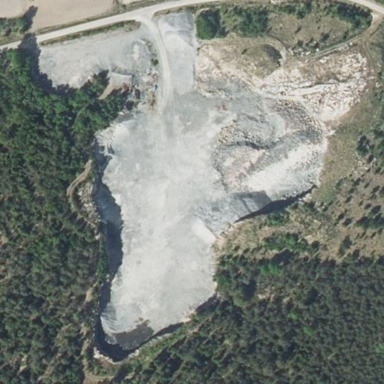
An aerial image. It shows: Quarry area.